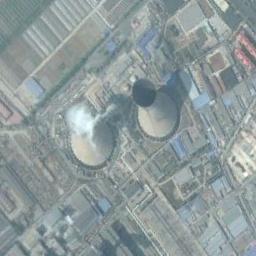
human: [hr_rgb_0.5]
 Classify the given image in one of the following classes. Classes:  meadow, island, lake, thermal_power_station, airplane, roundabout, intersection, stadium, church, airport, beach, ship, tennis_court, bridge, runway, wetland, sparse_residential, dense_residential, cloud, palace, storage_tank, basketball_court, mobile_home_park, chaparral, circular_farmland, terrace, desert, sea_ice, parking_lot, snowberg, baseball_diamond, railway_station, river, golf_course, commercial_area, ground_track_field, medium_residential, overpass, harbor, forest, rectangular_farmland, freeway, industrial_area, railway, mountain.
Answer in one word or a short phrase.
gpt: thermal_power_station